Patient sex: F
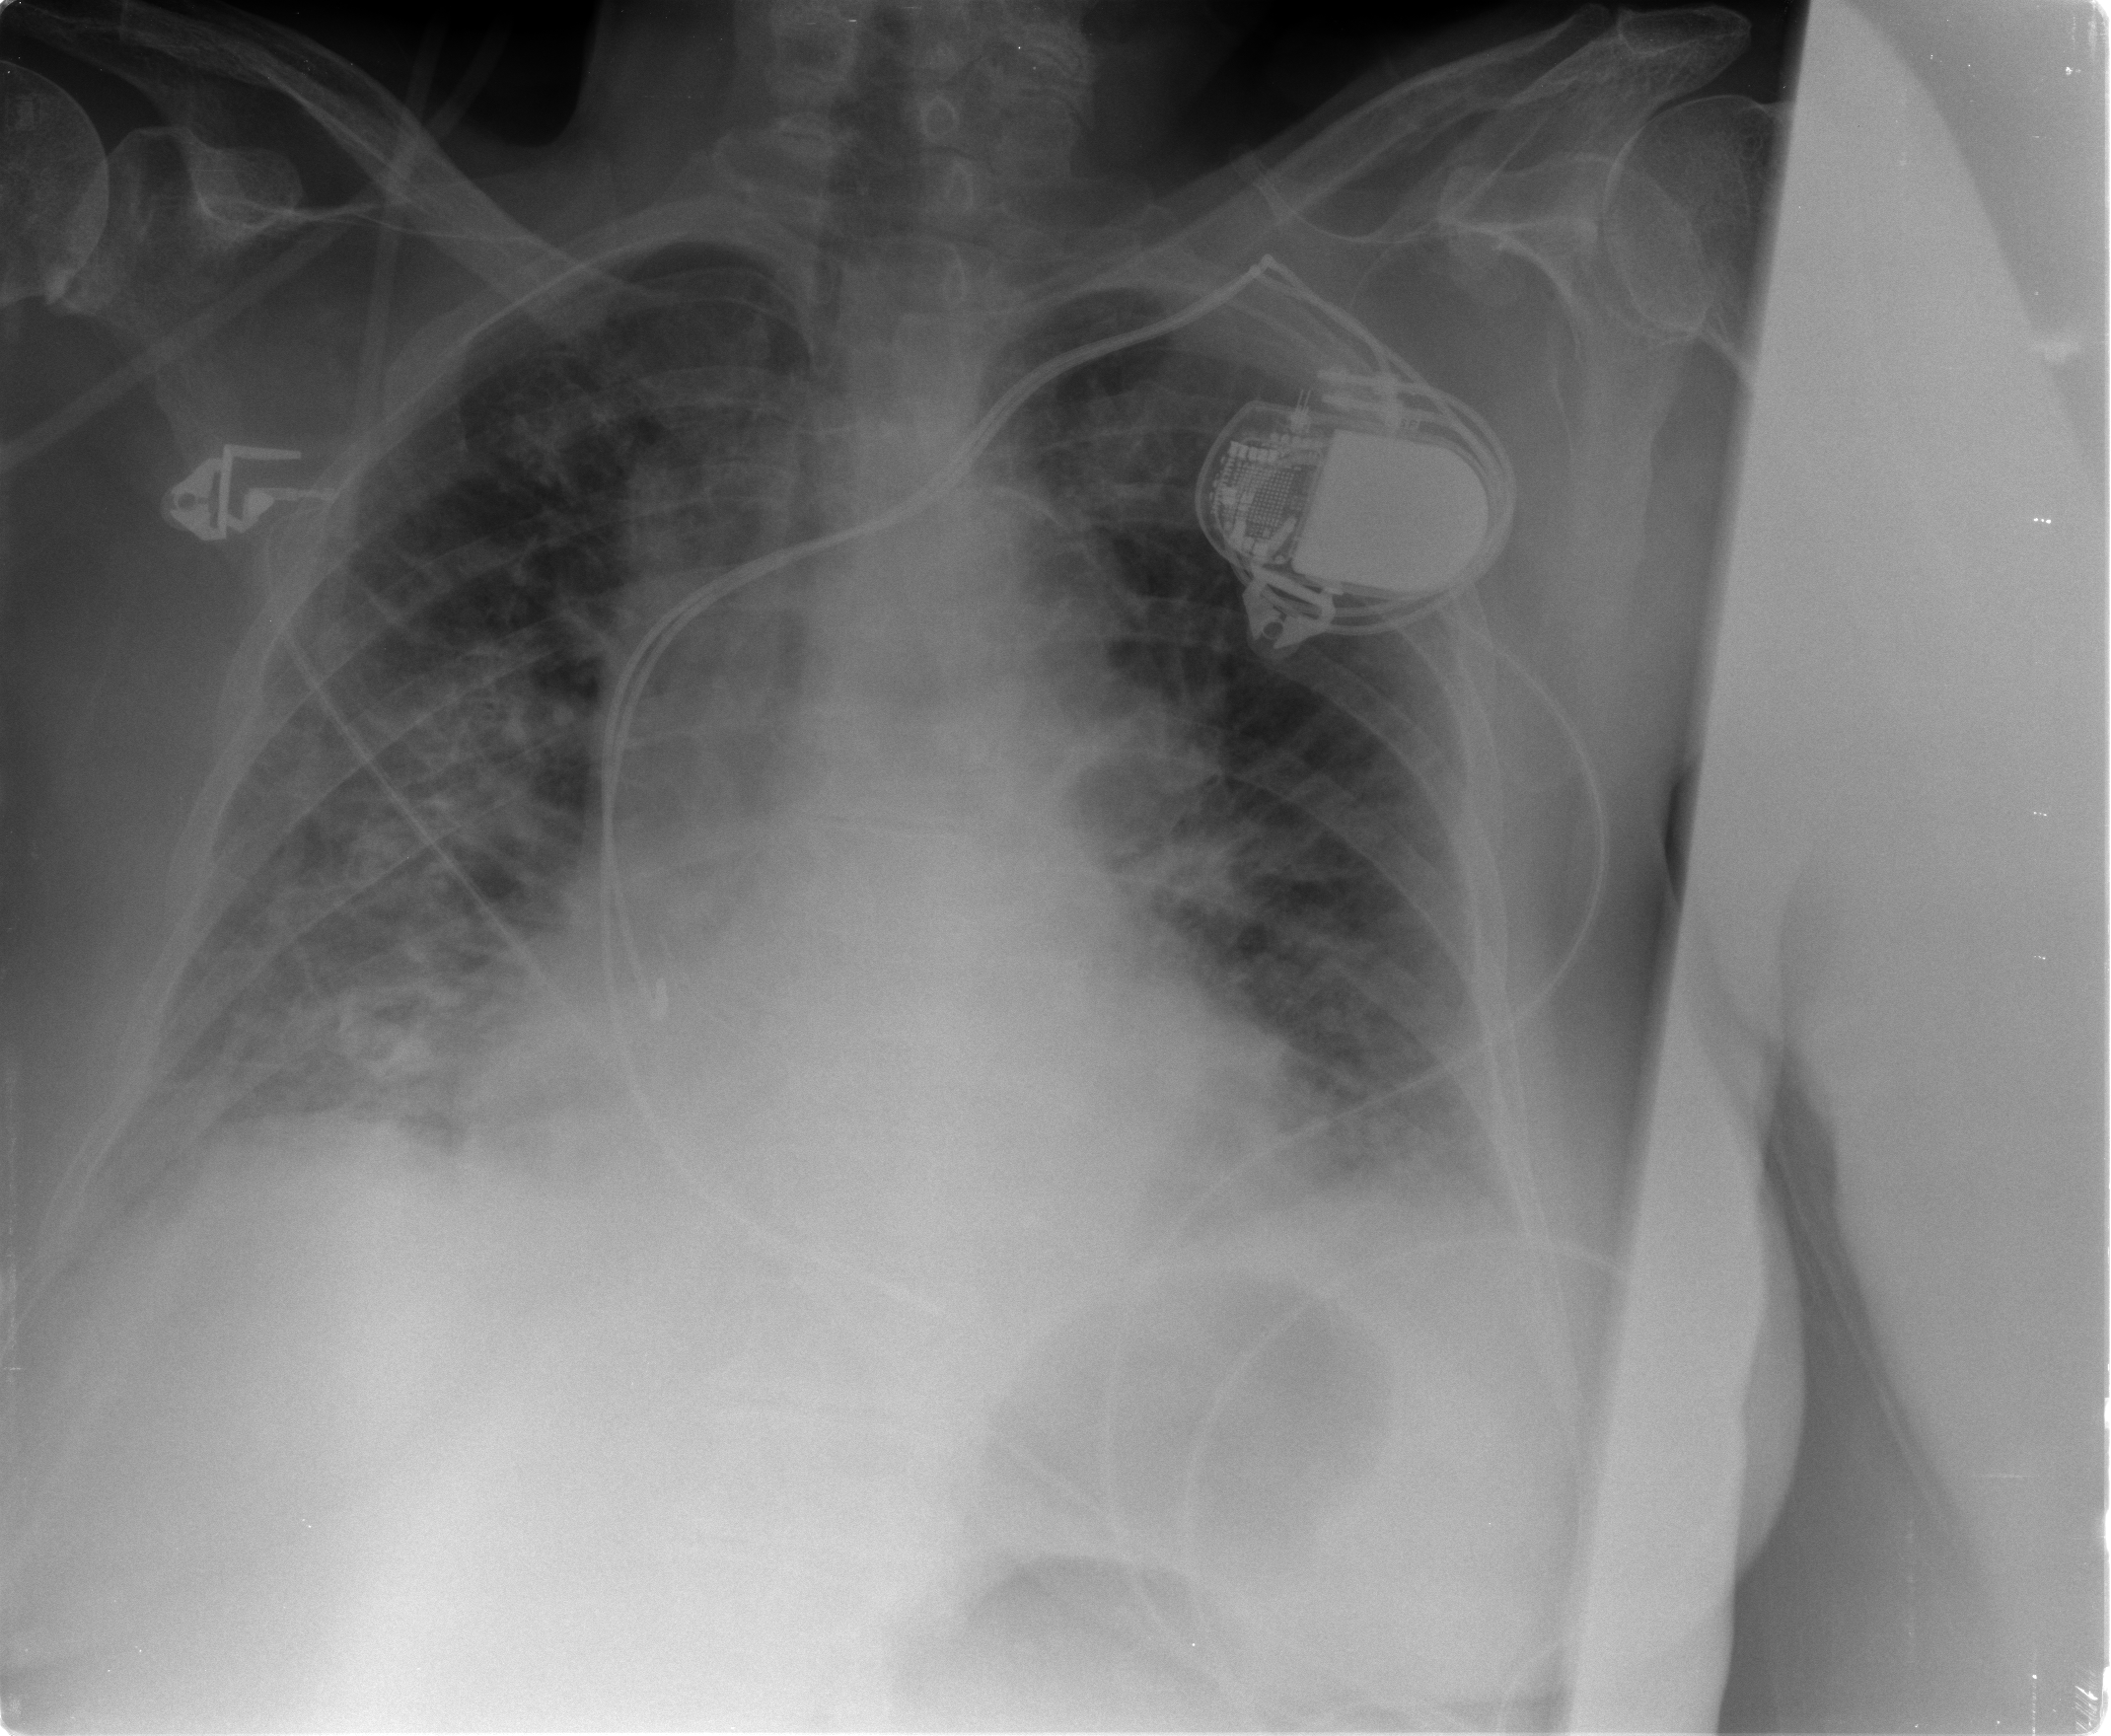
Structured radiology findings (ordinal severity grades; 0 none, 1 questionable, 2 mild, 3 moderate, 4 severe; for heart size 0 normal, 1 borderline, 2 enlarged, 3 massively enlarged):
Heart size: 2
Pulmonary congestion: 3
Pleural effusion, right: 3
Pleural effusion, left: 3
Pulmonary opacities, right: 3
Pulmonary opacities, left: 3
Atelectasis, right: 3
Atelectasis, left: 3